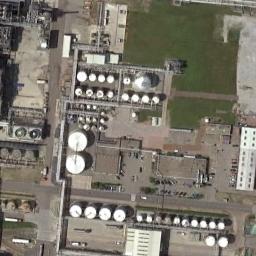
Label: storage_tank